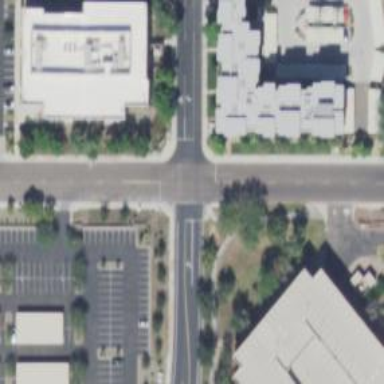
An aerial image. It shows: Solid stop line on the road.